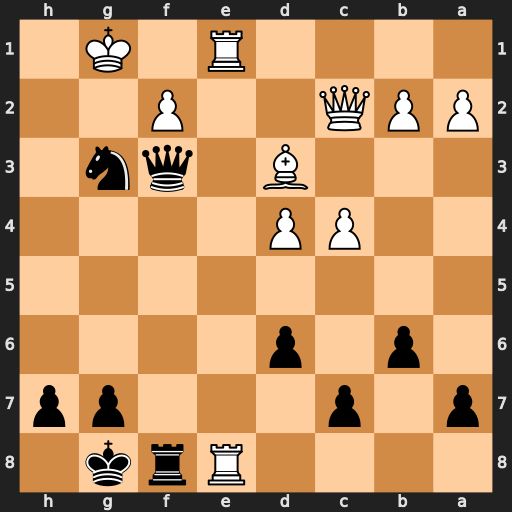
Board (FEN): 4Rrk1/p1p3pp/1p1p4/8/2PP4/3B1qn1/PPQ2P2/4R1K1
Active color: b
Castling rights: -
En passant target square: -
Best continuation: Qh1#